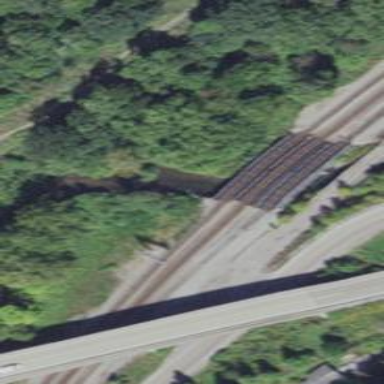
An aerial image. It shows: Railway bridge.